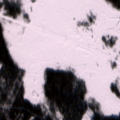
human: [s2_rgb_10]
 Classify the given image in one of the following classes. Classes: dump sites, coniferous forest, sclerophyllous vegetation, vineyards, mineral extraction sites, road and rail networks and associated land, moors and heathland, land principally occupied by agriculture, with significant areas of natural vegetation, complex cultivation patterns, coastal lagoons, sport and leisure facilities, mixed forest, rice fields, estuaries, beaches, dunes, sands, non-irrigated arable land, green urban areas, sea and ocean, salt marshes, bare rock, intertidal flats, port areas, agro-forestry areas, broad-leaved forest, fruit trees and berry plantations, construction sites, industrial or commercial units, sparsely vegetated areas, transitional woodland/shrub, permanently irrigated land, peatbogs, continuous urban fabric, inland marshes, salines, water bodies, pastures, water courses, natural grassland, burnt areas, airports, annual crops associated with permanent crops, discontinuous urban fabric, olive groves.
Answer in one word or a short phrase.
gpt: mixed forest, peatbogs